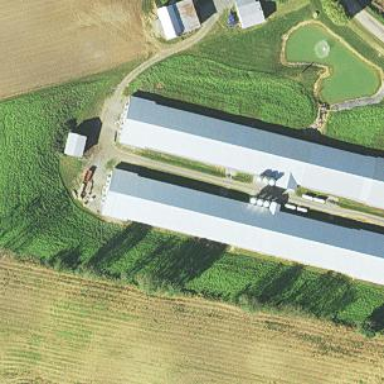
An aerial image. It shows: Farm auxiliary building.